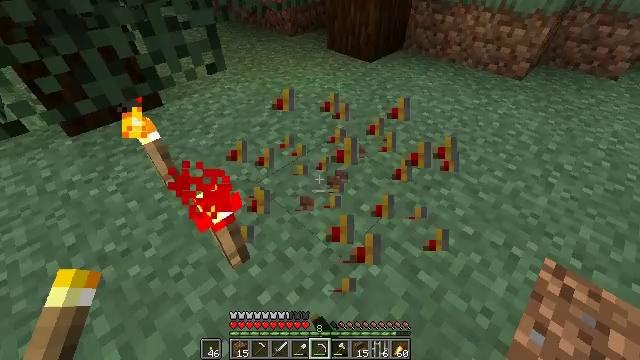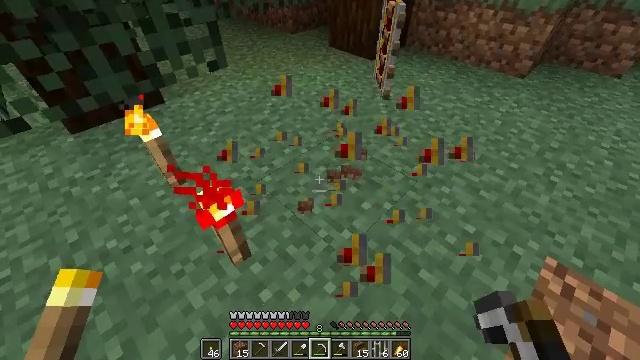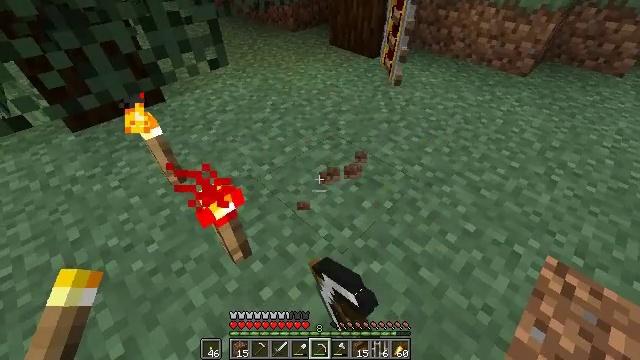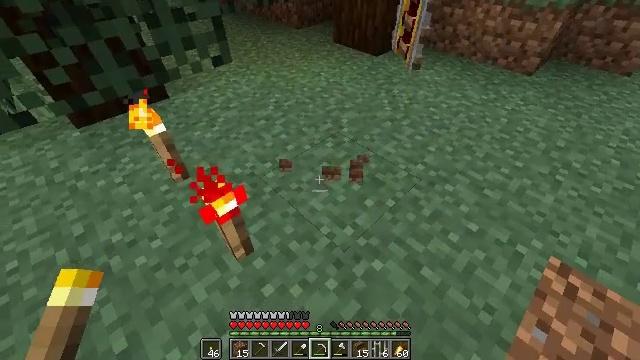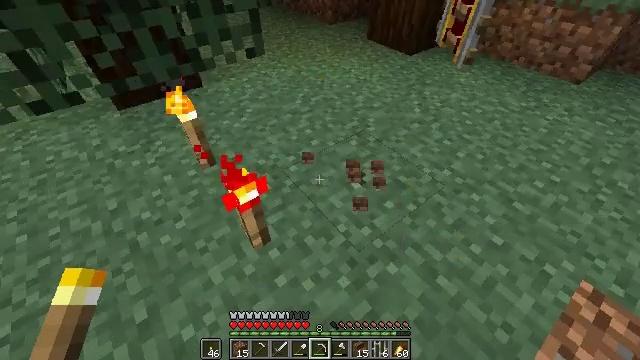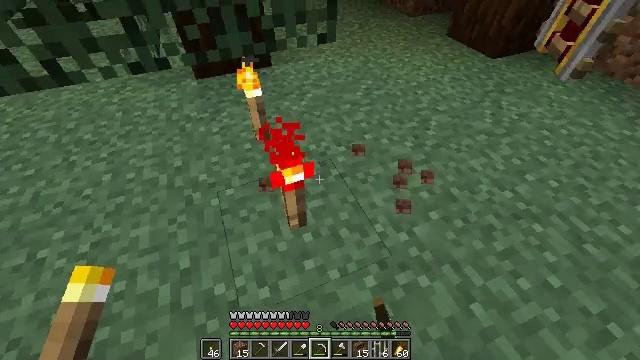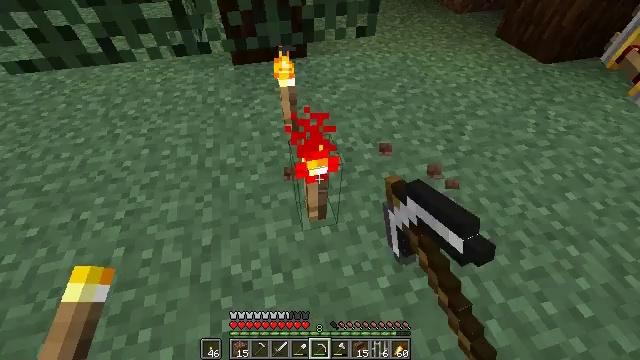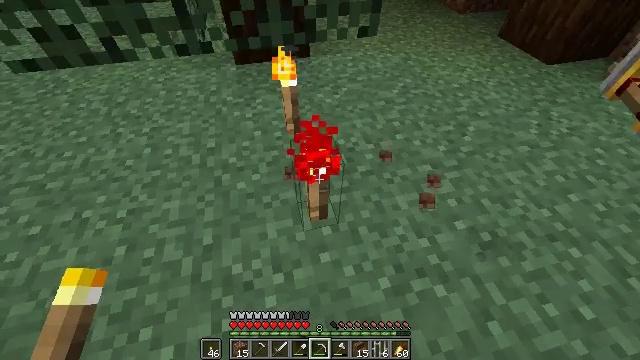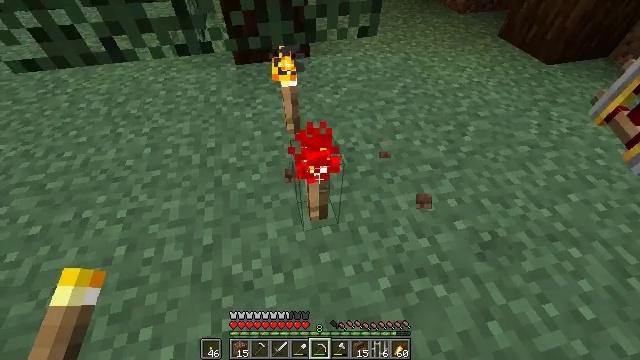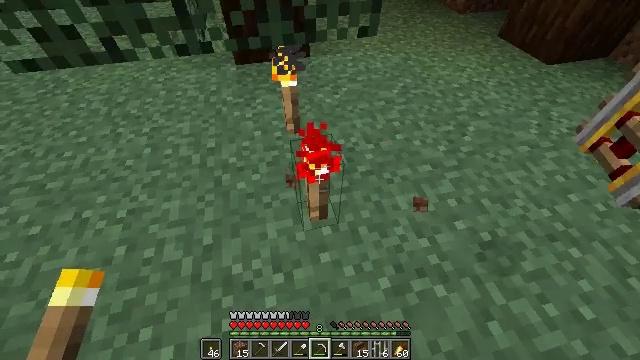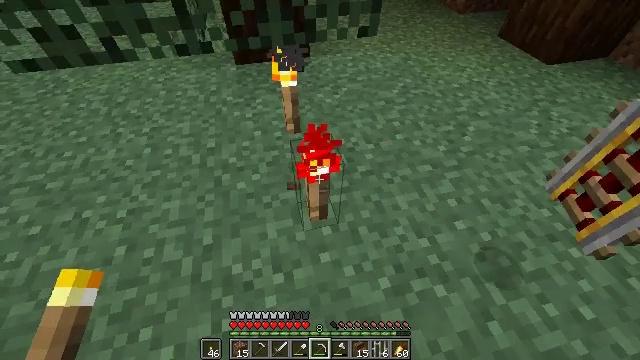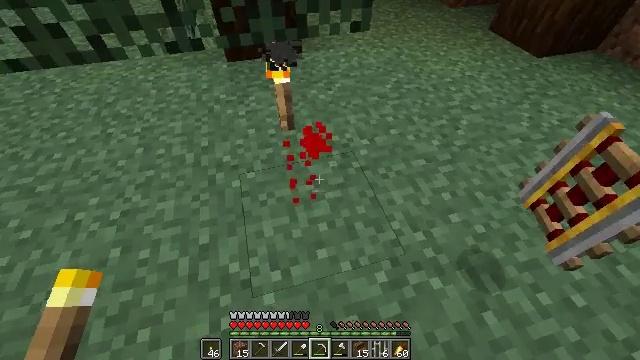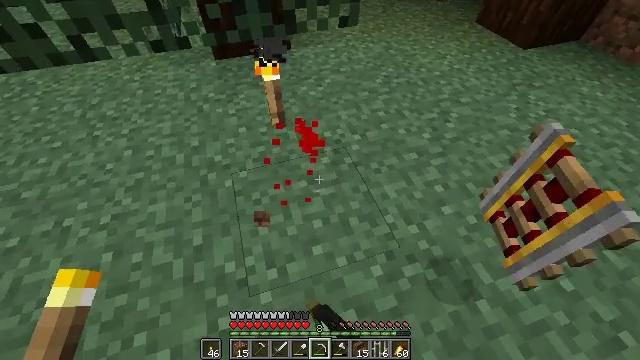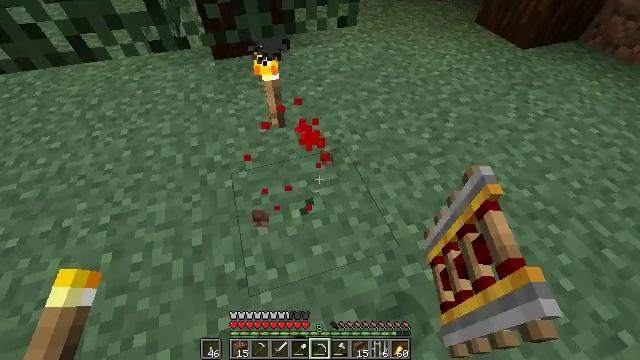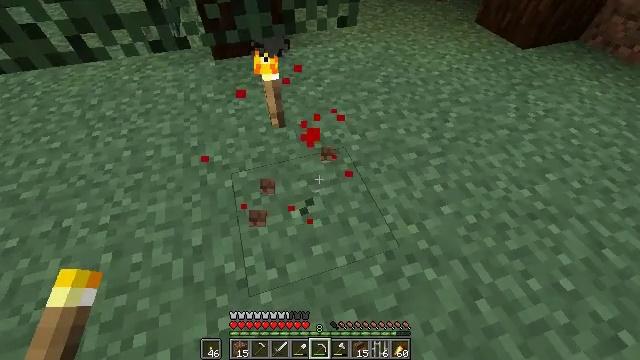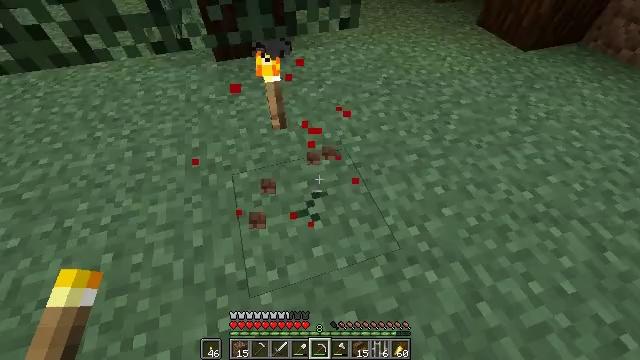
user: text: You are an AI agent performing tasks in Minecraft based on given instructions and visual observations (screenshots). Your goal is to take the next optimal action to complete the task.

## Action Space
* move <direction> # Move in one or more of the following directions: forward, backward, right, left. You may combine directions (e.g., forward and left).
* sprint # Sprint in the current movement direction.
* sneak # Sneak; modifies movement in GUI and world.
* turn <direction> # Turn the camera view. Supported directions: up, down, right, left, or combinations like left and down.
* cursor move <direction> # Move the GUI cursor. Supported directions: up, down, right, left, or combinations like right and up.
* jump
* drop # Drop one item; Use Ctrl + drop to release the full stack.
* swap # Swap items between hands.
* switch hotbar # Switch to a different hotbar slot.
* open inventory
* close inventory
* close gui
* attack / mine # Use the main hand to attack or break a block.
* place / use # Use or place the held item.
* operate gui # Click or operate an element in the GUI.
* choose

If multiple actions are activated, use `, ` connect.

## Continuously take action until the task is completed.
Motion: motion action
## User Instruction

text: Remove the redstone torch from its position.
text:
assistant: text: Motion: attack / mine
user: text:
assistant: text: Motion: attack / mine
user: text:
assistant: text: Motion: attack / mine
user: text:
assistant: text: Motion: turn left, attack / mine
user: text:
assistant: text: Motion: turn left and down, attack / mine
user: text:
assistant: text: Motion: turn left and down
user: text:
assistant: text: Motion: no_op
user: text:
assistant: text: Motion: no_op
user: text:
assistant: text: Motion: no_op
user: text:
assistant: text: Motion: no_op
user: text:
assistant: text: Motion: turn right, attack / mine
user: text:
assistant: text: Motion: turn right, attack / mine
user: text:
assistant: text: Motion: attack / mine
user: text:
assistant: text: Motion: attack / mine
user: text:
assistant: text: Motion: attack / mine
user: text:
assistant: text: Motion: no_op